Current action and preconditions to check: trajectory_clear

Your task: For each precondition in the list above, predict whether it will hold at this action.

Consider the current scene as observed from the mobile robot's camera, and analyze the predicted future states of all dynamic agents (e.g., people, animals, vehicles, or any moving entities) within the NEXT SECOND.

IMPORTANT: Only answer "very likely" if you are absolutely certain—based on strong, clear evidence—that a dynamic agent will violate the precondition in the predicted future state. Do NOT answer "very likely" for unlikely, ambiguous, or low-probability risks.

Ask yourself for each precondition: Is there a high probability, with clear and convincing evidence, that the predicted future states of any dynamic agent will interfere with the predicted future state of the currently executing action within the NEXT SECOND, causing that precondition to fail?

Assess the risk level based on these predictions. Use "likely" or "very likely" if motions create a clear risk of interference.

Use "neutral" or "improbable" if agents are nearby but their predicted paths are clearly diverging or non-conflicting.

Failure Risk Categories: "very improbable", "improbable", "neutral", "likely", "very likely"

Answer Format: Output ONLY the probability_of_failure value from these categories: "very improbable", "improbable", "neutral", "likely", "very likely"

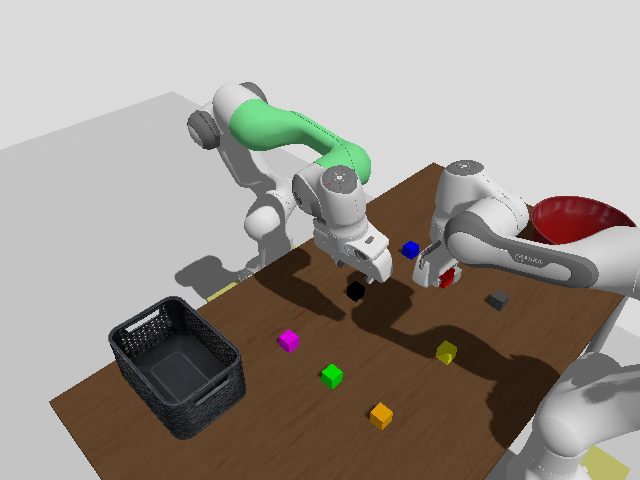

Answer: neutral